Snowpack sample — Loveland Pass, Silver Plume, Colorado, USA (2/11/26, 12:00 PM MST)
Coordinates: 39.663, -105.886
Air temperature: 35 °F
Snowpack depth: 82 cm
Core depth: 30 cm
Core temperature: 28.4 °F
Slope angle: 13°, slope face: 12°
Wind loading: high
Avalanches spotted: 1
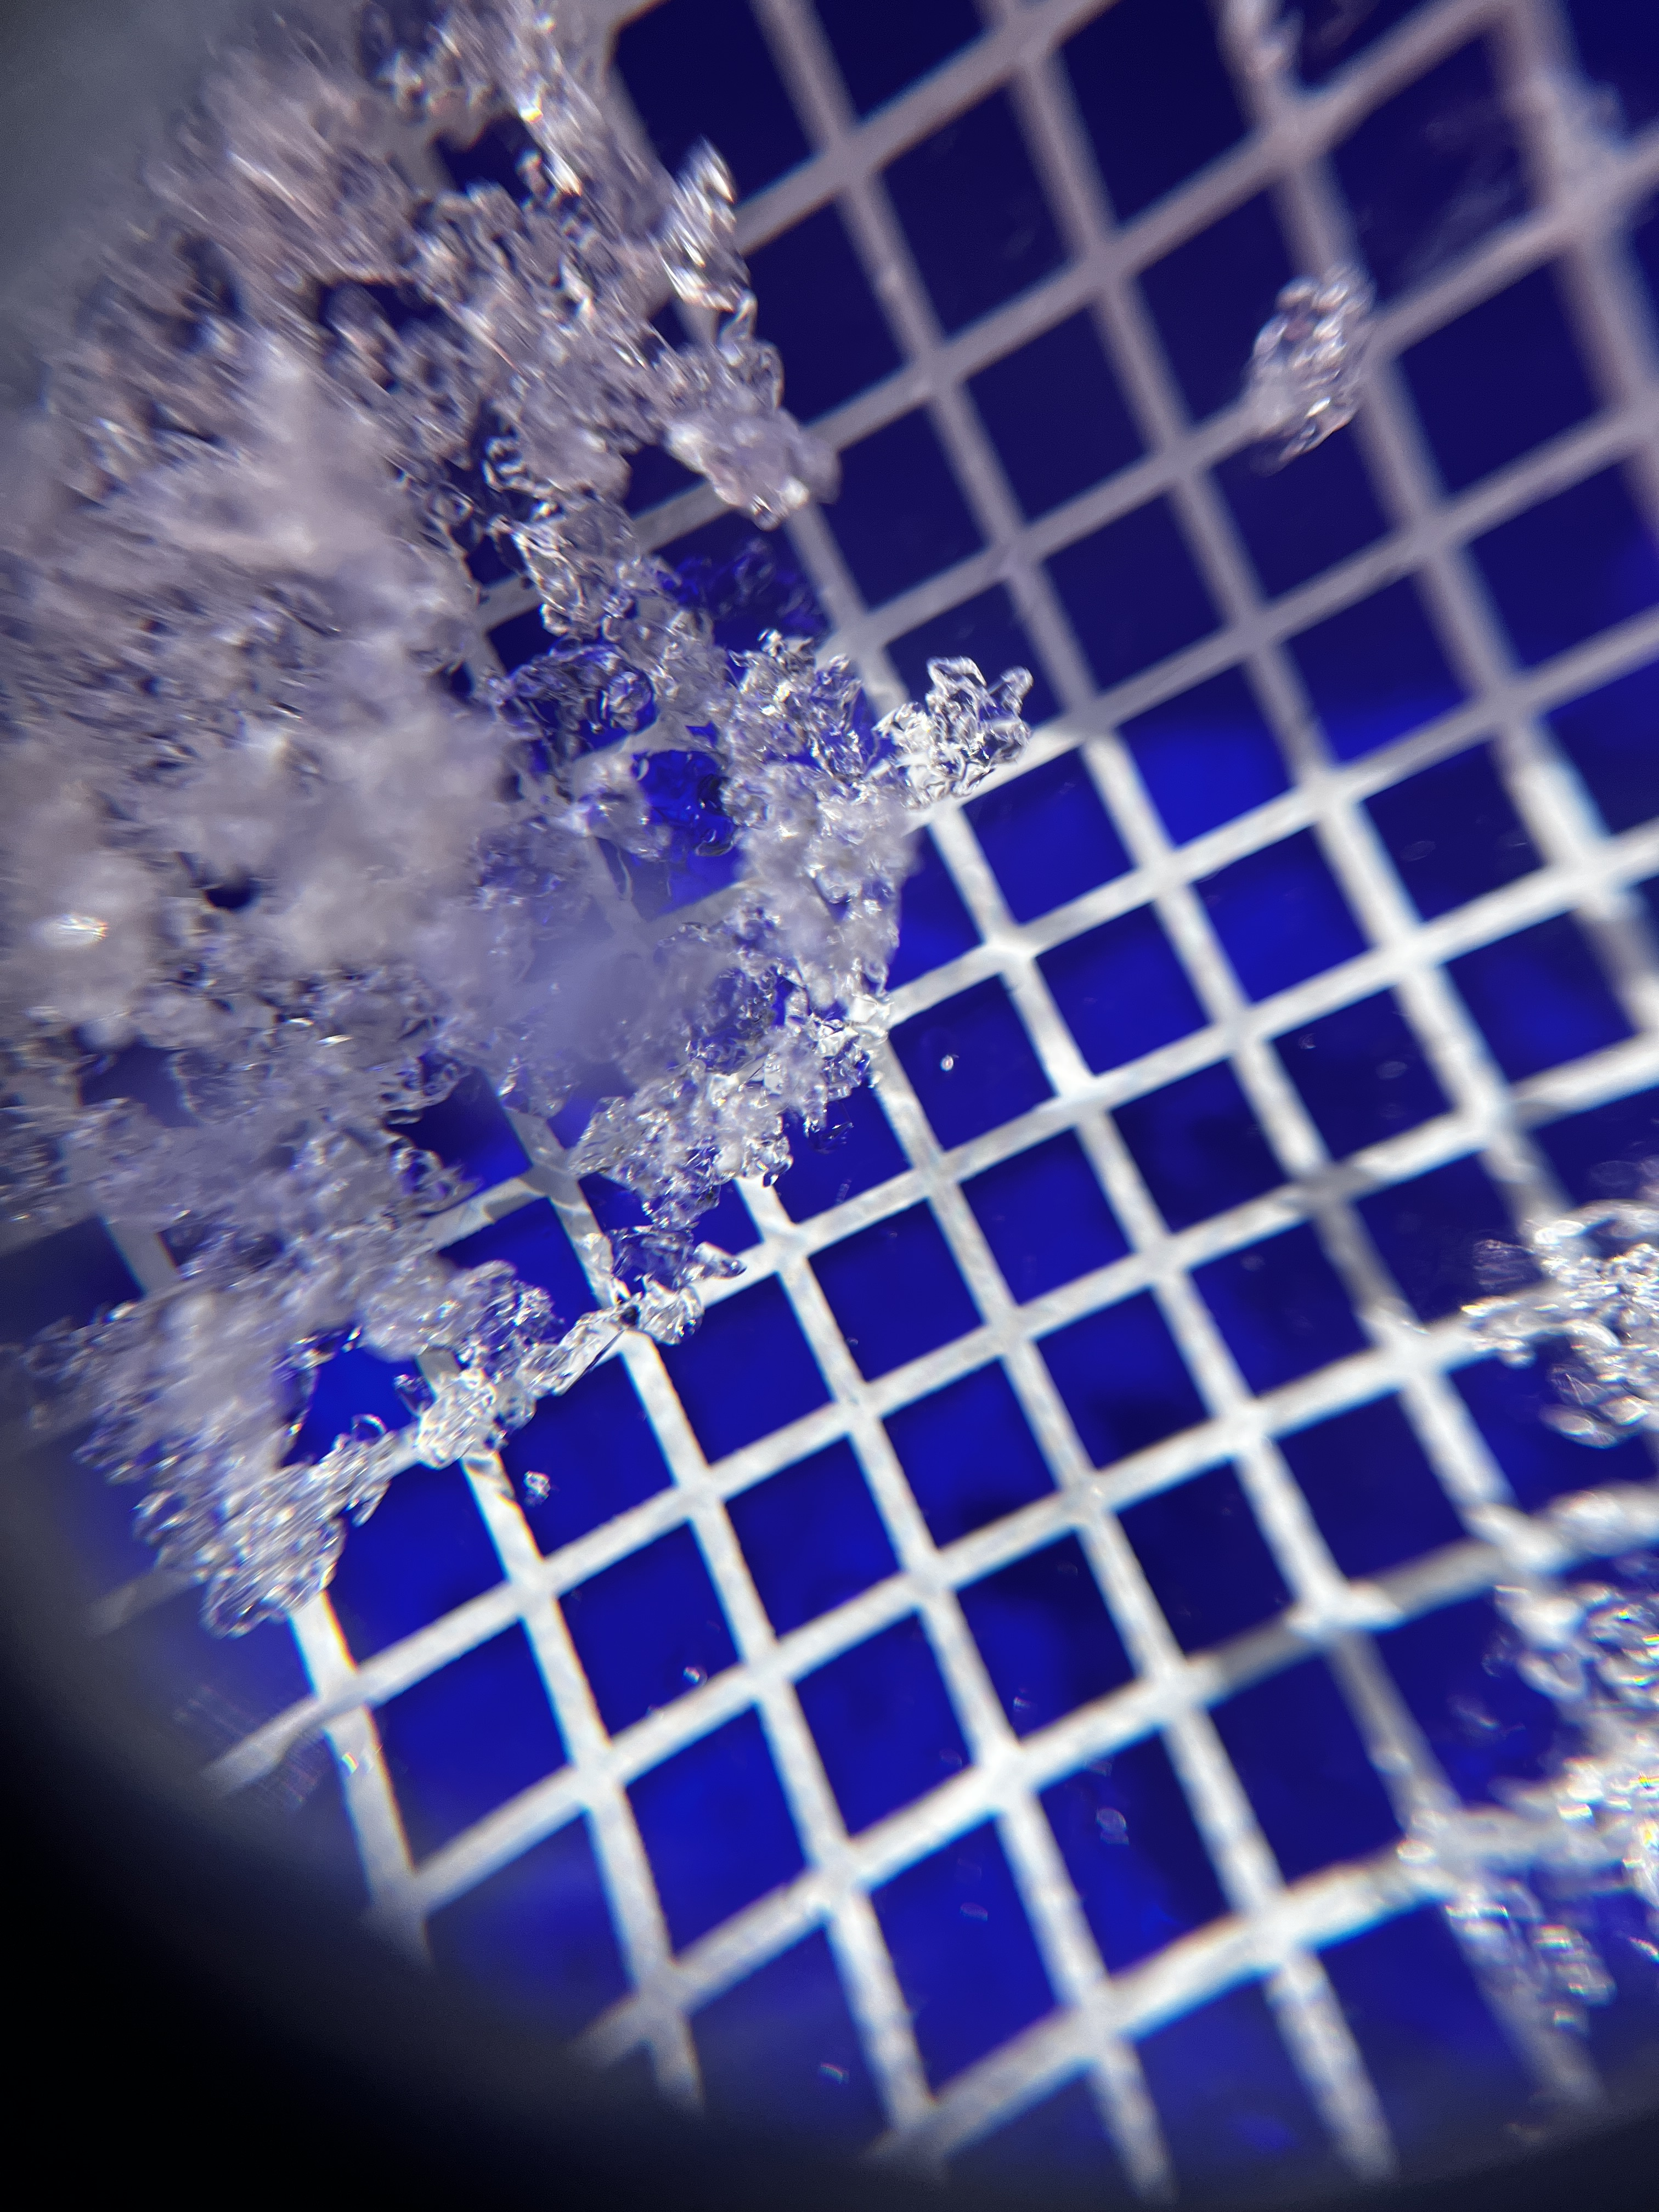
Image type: magnified_profile
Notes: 1 small avalanche spotted on the north side of the bowl, lots of wind loading